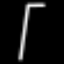
Label: airplane